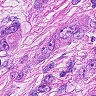
Metastatic tissue present: yes